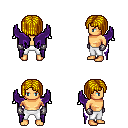
a pixel art fantasy rpg character, male body template, human, tanned skin, purple wings, white pants, blonde pageboy hairstyle, metal gloves, four views (front, back, left, right), 2x2 character sprite sheet, small pixel art, hard edges, no anti-aliasing